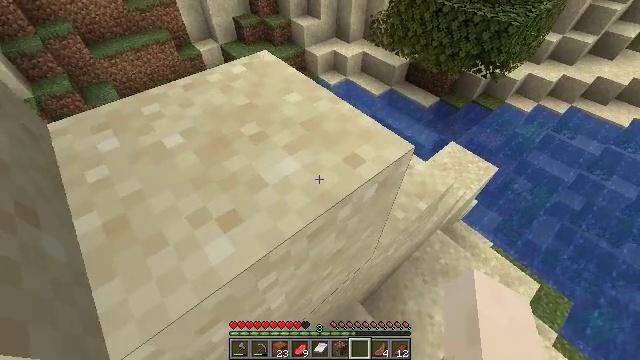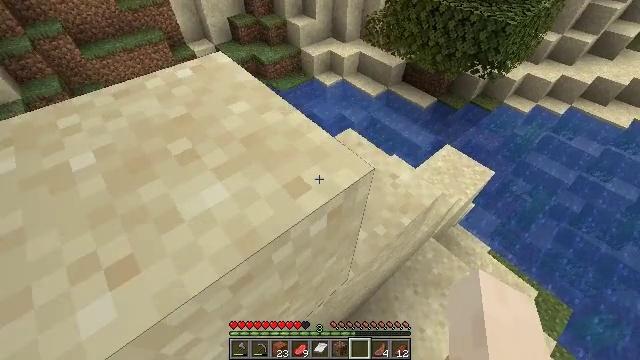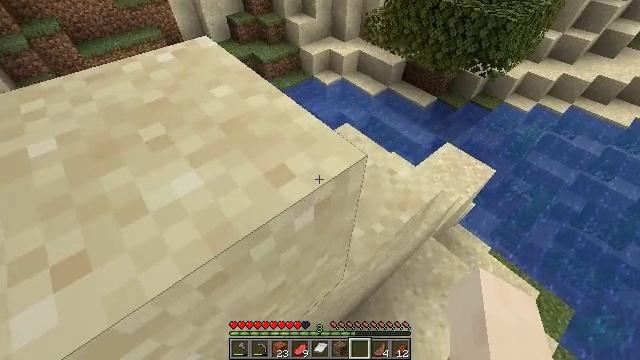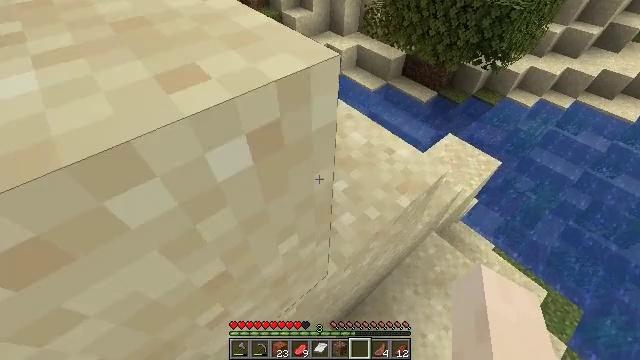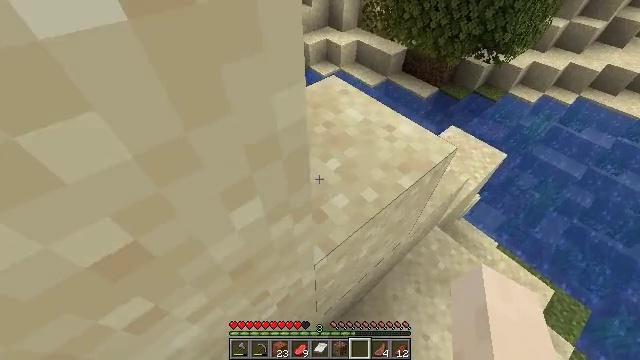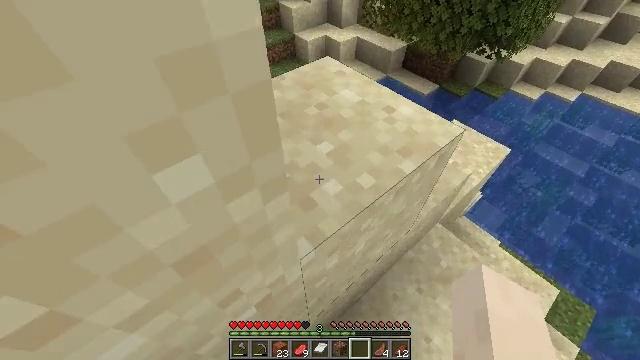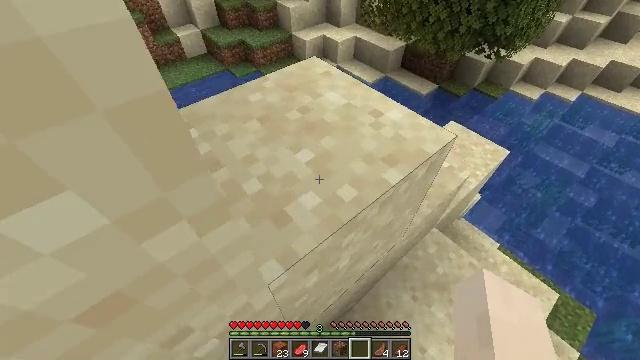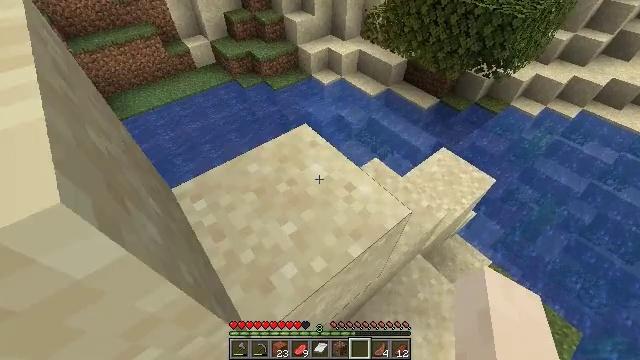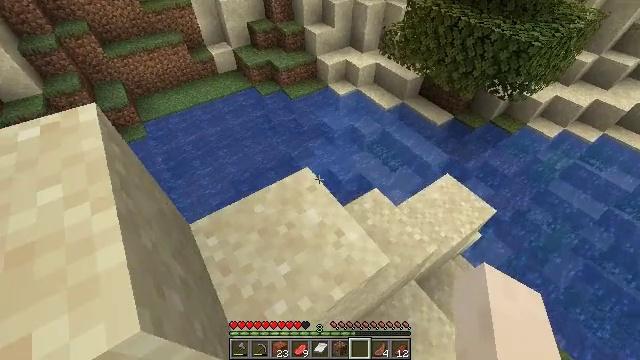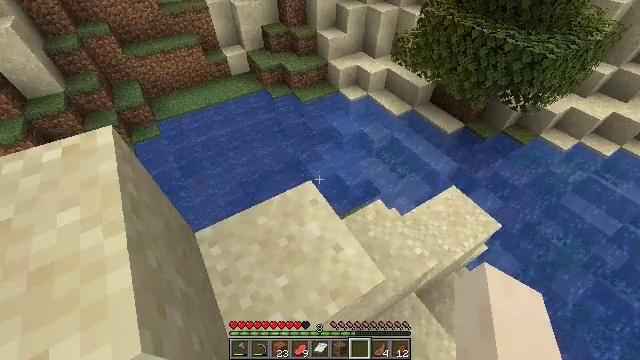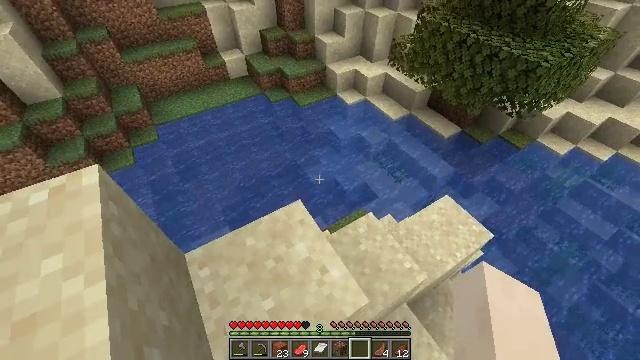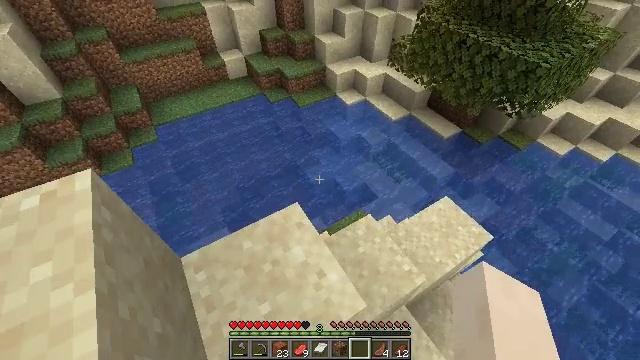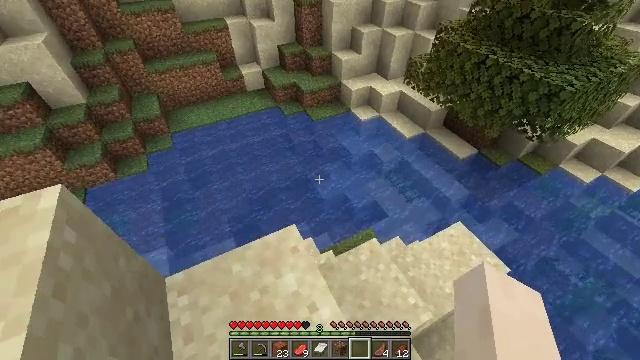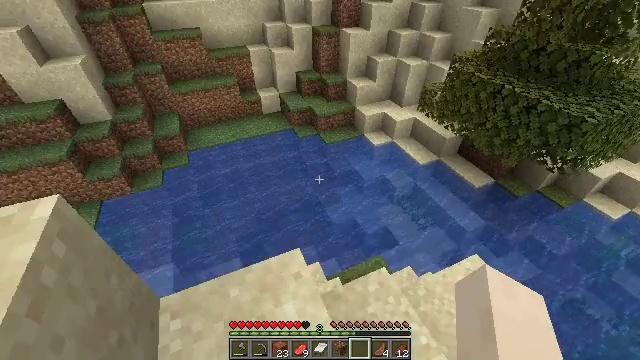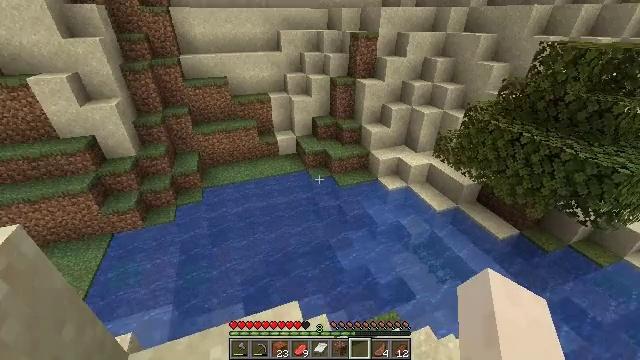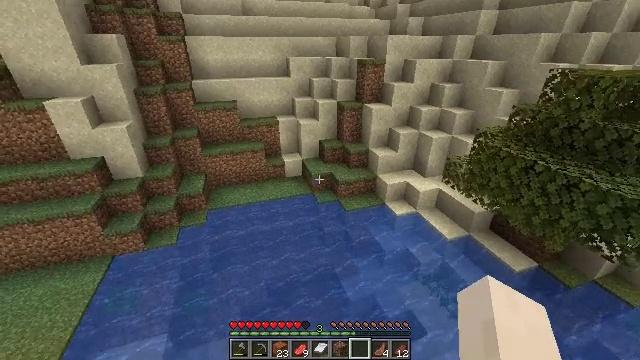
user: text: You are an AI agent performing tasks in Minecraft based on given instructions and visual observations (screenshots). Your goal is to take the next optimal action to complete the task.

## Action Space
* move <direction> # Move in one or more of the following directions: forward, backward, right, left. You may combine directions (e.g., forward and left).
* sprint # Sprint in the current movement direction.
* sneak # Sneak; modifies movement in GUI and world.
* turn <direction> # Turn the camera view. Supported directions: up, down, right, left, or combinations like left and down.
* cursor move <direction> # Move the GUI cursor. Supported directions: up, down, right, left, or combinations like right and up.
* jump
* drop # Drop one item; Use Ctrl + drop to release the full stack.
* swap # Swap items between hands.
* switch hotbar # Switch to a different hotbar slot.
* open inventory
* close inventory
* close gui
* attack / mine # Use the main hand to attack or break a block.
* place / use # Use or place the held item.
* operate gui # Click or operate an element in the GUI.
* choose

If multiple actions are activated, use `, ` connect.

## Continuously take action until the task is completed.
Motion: motion action
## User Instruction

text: Break the dead bush for sticks.
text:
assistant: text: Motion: move forward
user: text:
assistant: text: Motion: move forward
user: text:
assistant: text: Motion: move forward
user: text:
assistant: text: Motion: move forward, jump
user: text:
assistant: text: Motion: move forward, jump
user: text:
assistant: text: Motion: move forward, jump
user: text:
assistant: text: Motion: move forward, turn left, jump
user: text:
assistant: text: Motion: move forward, turn left
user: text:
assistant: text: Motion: move forward, turn left
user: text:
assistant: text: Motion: move forward
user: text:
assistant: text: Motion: move forward
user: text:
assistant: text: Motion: move forward, turn left and up
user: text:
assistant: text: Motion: move forward, turn left and up
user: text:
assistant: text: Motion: move forward, turn left and up
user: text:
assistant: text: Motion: move forward, turn left and up
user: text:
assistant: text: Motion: move forward
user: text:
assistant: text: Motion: move forward, turn up
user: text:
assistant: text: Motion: move forward
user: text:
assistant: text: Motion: move forward
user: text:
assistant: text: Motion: move forward, turn right
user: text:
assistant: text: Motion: move forward
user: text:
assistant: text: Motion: move forward
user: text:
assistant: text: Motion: move forward
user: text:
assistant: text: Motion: move forward
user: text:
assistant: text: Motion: move forward
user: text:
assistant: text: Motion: move forward
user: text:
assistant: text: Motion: move forward
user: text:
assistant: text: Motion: move forward, turn up
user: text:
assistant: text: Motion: turn right and up, jump
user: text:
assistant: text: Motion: move forward, turn left and up, jump